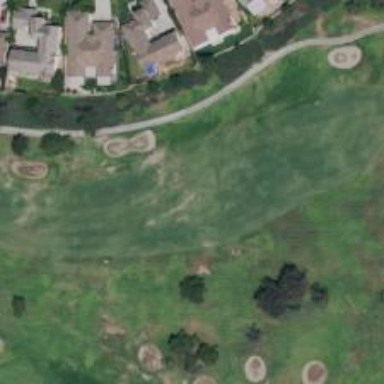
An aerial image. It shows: View of golf hole.